Interaction volume radius: 5 \u00c5
Interaction volume height: 25 \u00c5
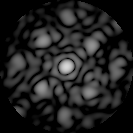
Disorder parameter: 0.514